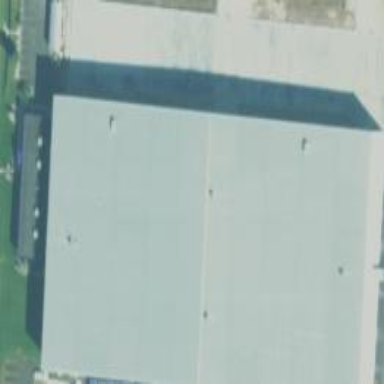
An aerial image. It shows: Warehouse.